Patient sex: M
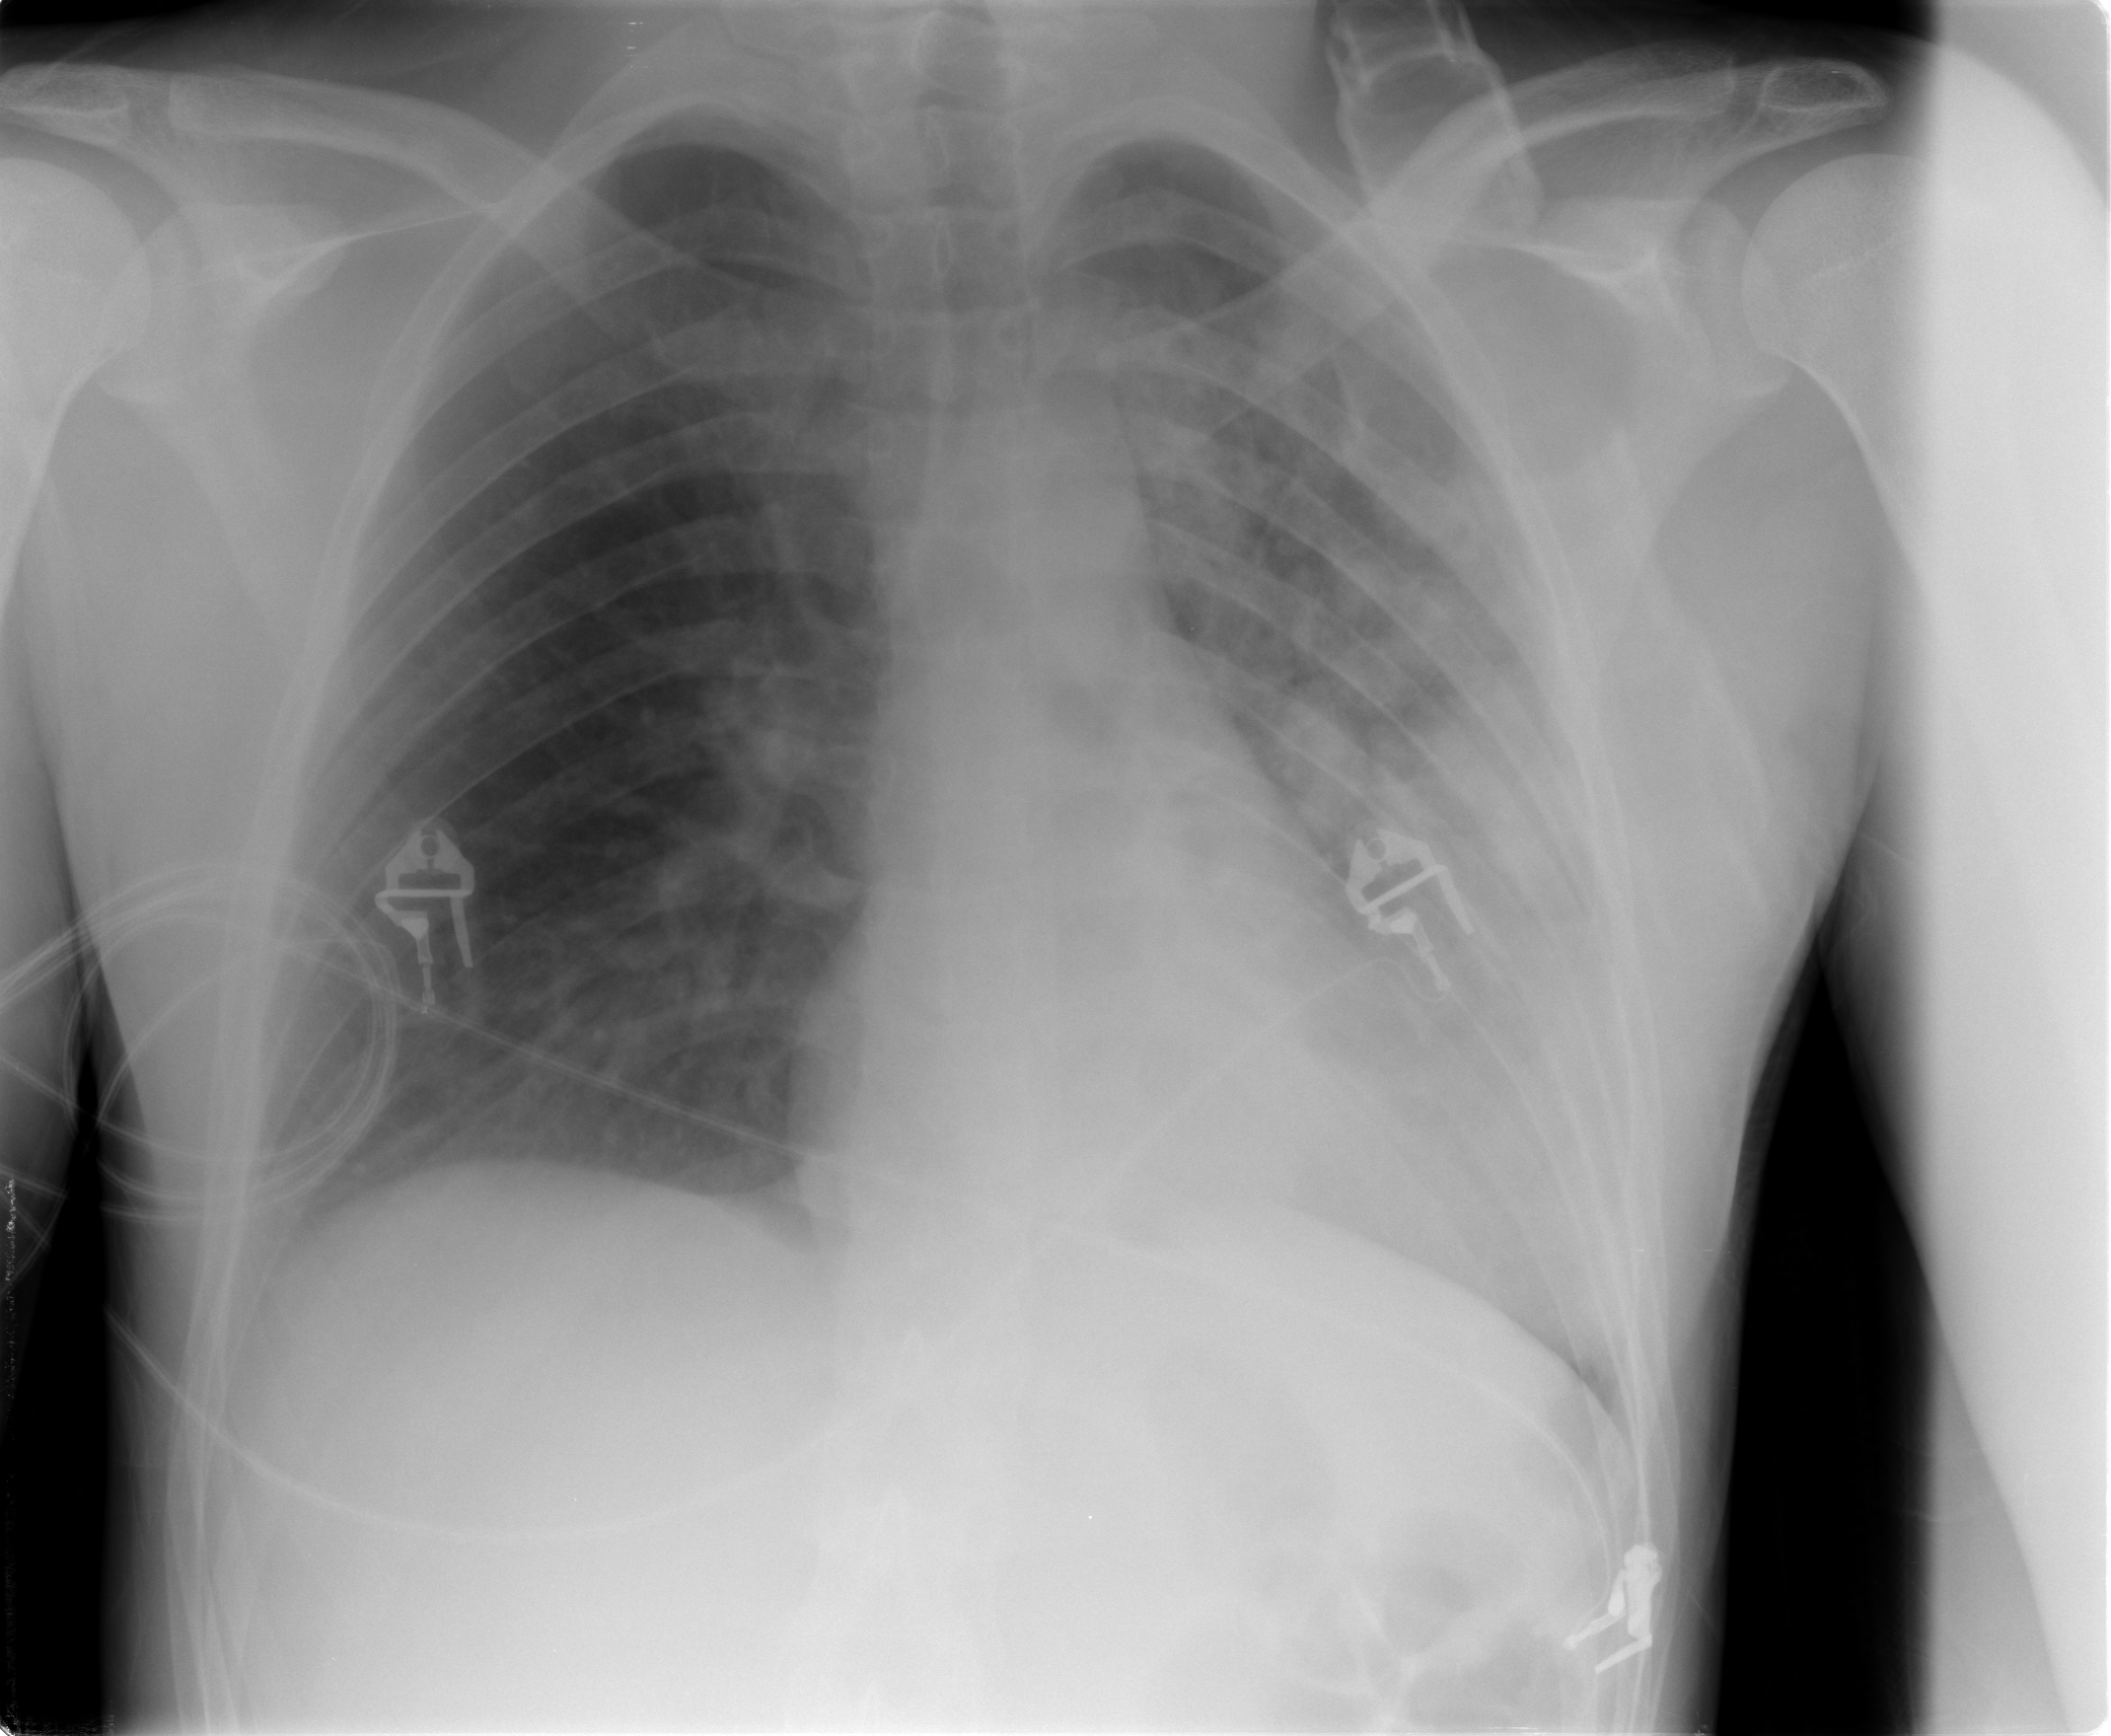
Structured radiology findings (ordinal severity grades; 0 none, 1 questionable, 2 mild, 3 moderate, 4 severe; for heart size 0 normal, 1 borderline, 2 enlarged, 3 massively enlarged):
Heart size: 2
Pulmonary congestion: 0
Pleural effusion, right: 0
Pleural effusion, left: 1
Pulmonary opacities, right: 0
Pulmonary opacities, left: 3
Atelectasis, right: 0
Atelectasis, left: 2